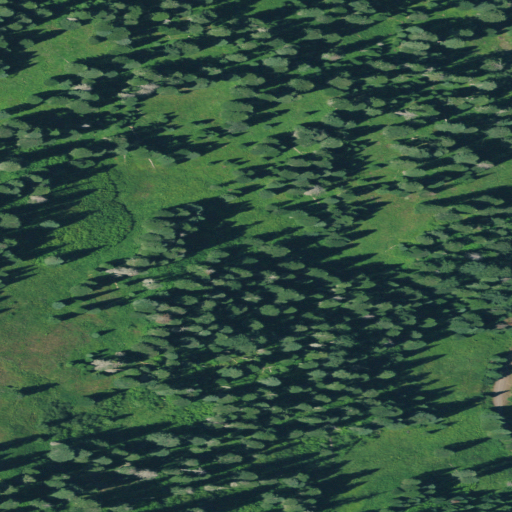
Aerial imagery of plain(s) in Oregon named Johnson Meadows containing evergreen forest and shrub